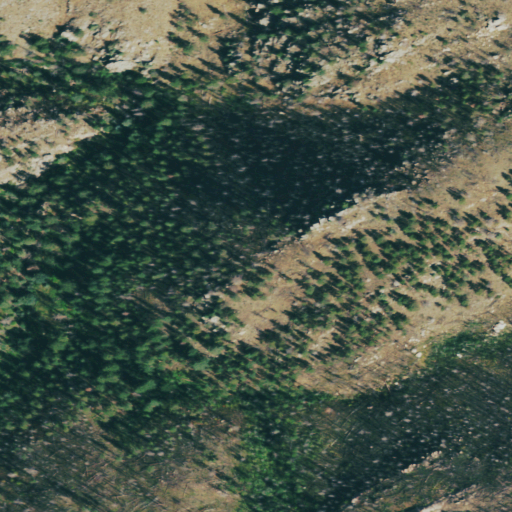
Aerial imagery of valley in Colorado named Stove Prairie Gulch containing evergreen forest, shrub, grassland, and woody wetlands